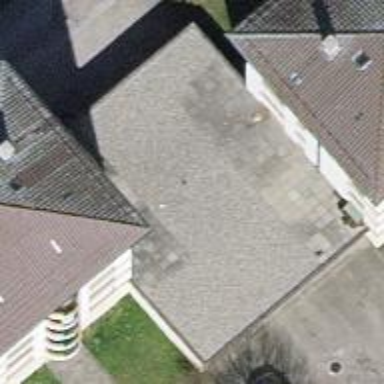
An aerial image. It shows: Flat roofed garages.